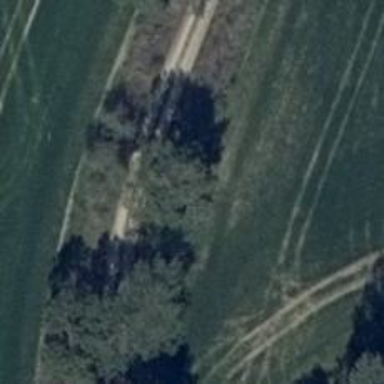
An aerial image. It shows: Sandy track with grade4 tracktype.